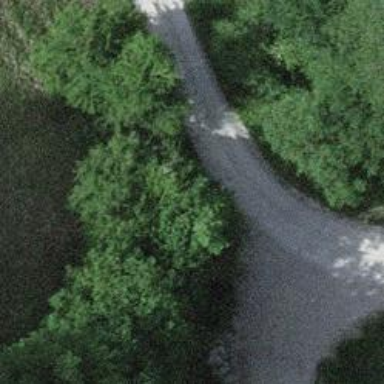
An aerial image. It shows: Gravel track with grade 2 tracktype.